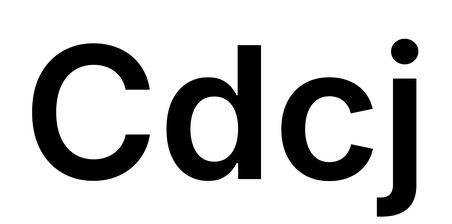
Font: Inter_SemiBold